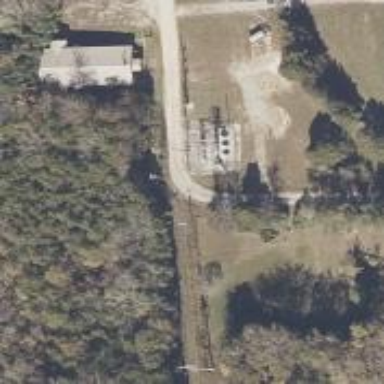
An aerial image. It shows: Power pole.